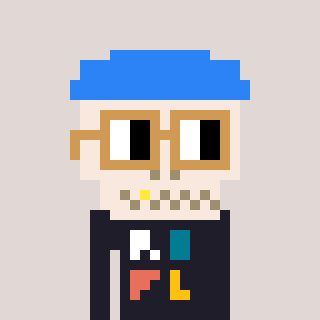
a pixel art character with square brown glasses, a skeleton-hat-shaped head and a grayscale-colored body on a warm background